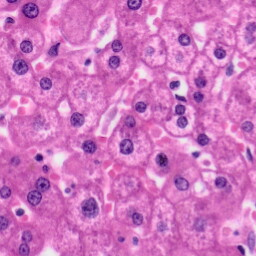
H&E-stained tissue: Liver